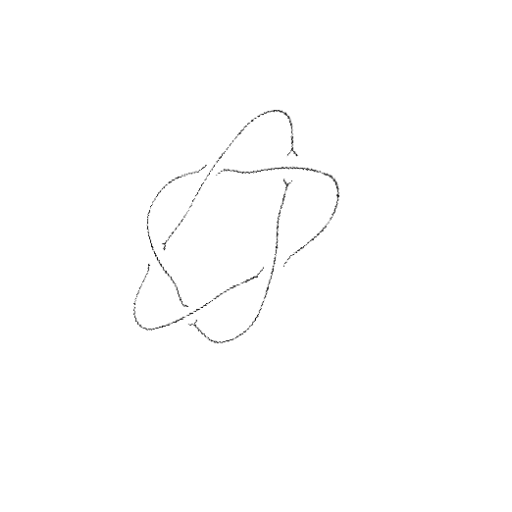
Crossing number: 5